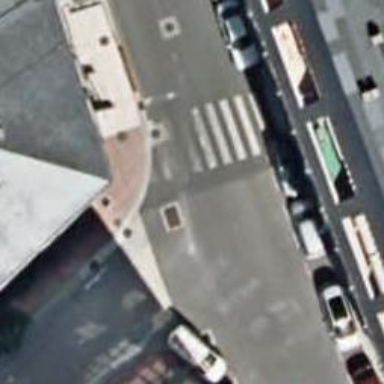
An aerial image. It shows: Uncontrolled crossing on the road.